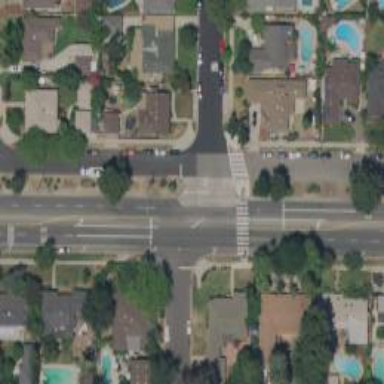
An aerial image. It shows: Marked crossing on the road.